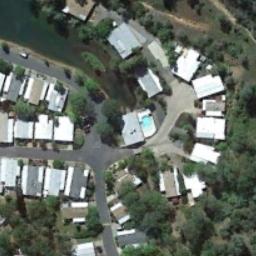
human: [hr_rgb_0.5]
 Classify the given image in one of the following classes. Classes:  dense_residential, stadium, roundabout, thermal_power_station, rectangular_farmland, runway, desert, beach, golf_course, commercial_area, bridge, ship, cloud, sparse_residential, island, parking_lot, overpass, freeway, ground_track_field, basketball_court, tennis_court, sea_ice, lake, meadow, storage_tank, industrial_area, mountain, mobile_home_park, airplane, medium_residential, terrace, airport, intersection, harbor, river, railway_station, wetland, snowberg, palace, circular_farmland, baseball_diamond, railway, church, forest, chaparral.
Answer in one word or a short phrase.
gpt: mobile_home_park